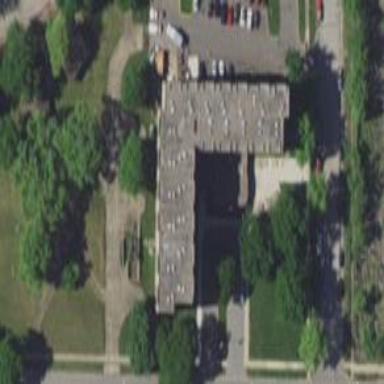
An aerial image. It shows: Part of building.